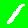
Digit: 1